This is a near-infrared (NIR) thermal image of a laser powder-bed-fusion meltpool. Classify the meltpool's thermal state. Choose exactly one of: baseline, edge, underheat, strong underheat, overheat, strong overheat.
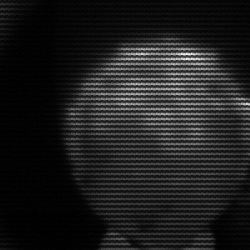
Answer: edge